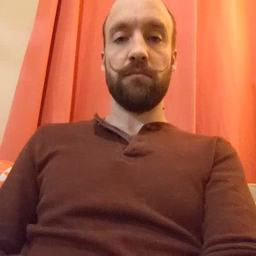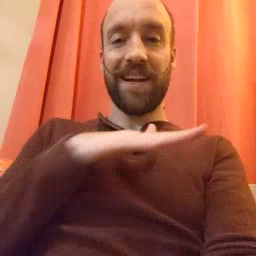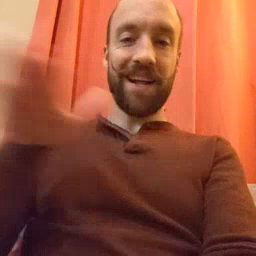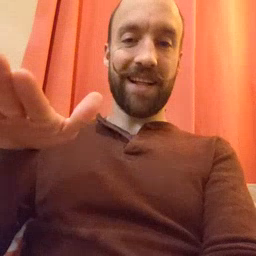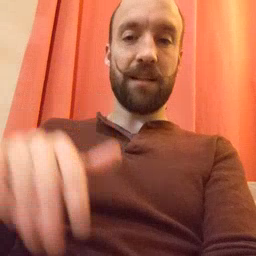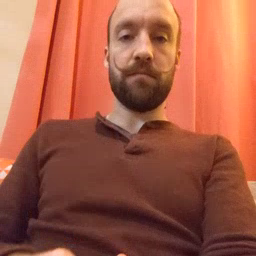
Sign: clean